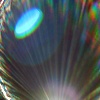
Label: sunburn